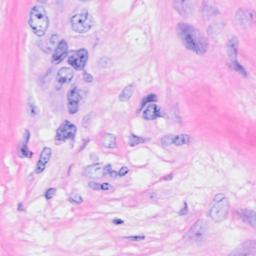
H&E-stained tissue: Breast